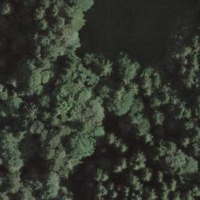
EUNIS habitat code: 43
Species observed at this site:
Lysimachia nemorum